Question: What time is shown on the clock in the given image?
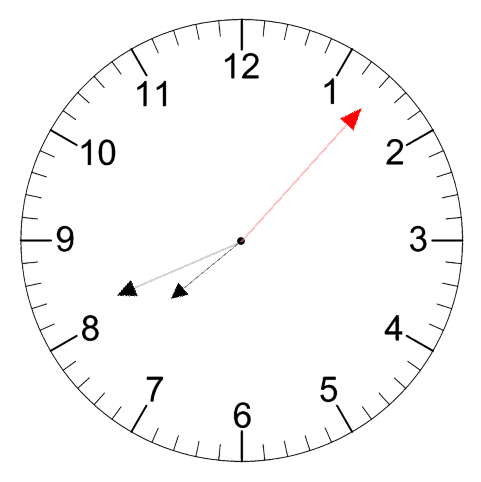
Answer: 07:41:07